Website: lowes
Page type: customer-info-address
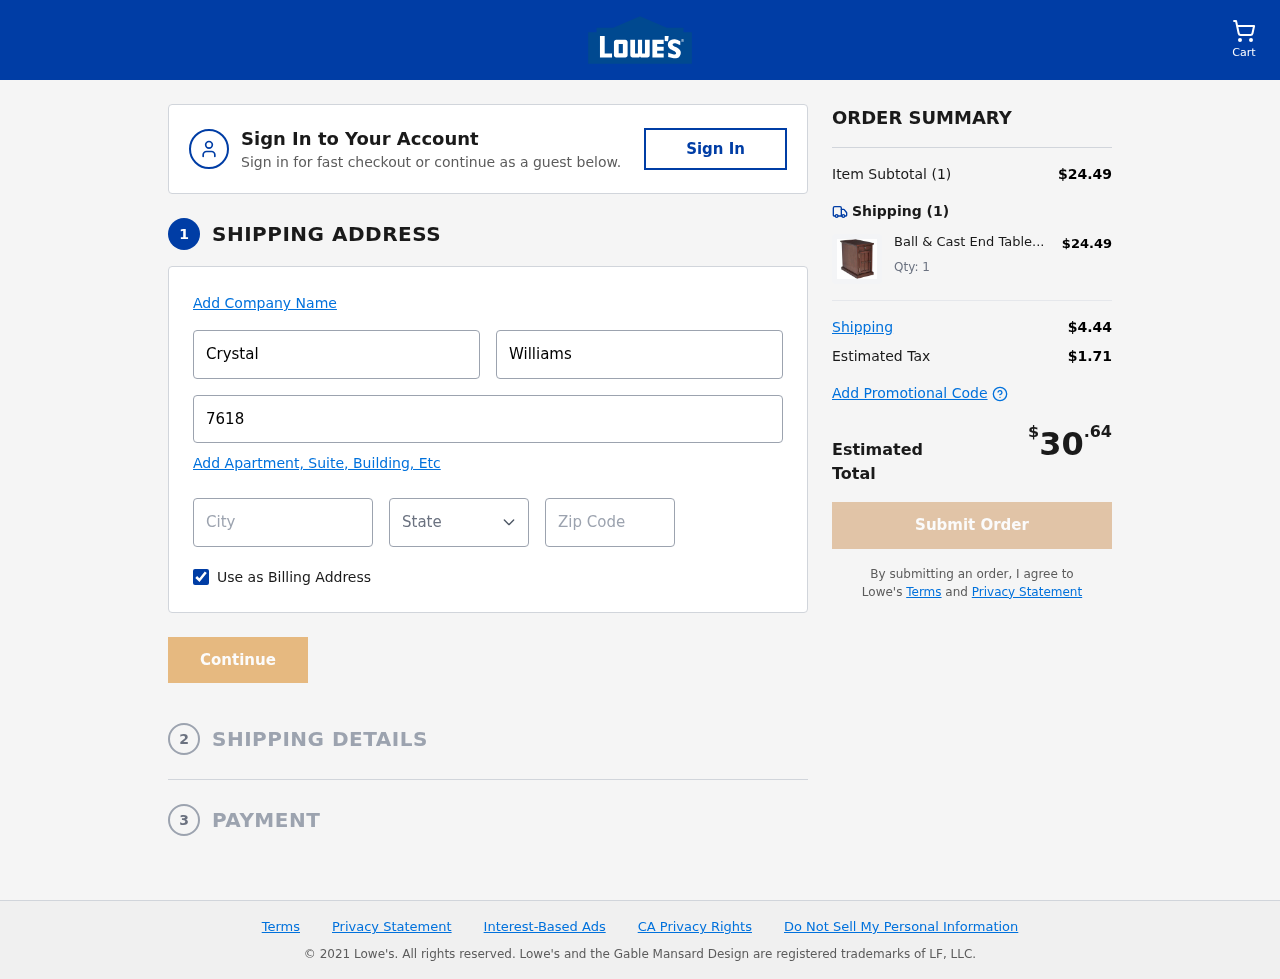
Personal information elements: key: PII_CITY
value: Onealburgh
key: PII_FIRSTNAME
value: Crystal
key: PII_LASTNAME
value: Williams
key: PII_POSTCODE
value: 85100
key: PII_STATE_ABBR
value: CT
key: PII_STREET
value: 76185 Natalie Prairie
Product elements: key: PRODUCT1_NAME
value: Ball & Cast End Table
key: PRODUCT1_PRICE
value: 24.49
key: PRODUCT1_QUANTITY
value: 1
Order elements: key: ORDER_NUM_ITEMS
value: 1
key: ORDER_SUBTOTAL
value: $24.49
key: ORDER_NUM_ITEMS2
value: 1
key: ORDER_SHIPPING_COST
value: $4.44
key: ORDER_TAX
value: $1.71
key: ORDER_TOTAL
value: $30.64